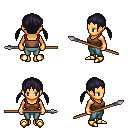
a pixel art fantasy rpg character, female body template, human, tanned skin, brown pirate shirt, teal pants, raven twin-tailed hairstyle, gold boots, spear, four views (front, back, left, right), 2x2 character sprite sheet, small pixel art, hard edges, no anti-aliasing